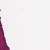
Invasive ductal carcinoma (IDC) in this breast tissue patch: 0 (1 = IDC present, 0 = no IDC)